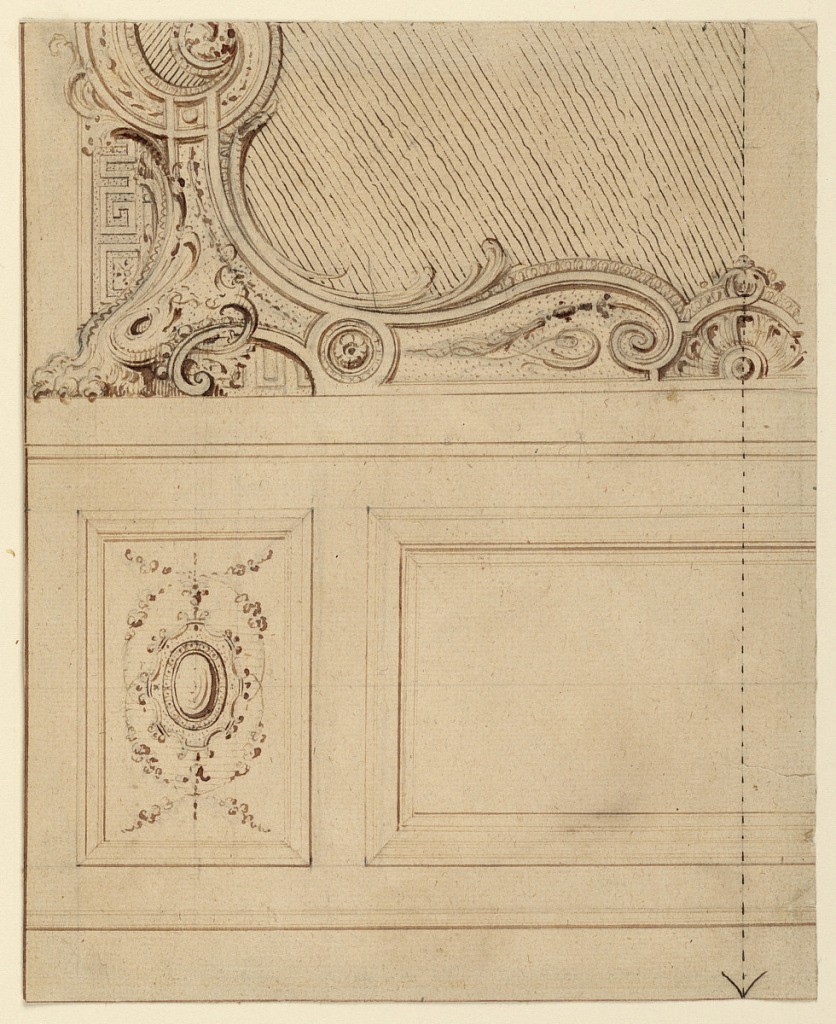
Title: Design for the Lower Portion of a Wall Panel
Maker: Gilles-Marie Oppenord, French, 1672–1742
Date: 1714
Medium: Pen and black and sepia ink, brush and wash, black chalk on paper
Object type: Drawing
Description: Three panels of architectural decoration, upper panel showing lower left of frame with claw foot; lower left with floral design around central framed oval; middle panel empty.  Dotted line with arrow at bottom runs down right edge.